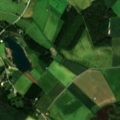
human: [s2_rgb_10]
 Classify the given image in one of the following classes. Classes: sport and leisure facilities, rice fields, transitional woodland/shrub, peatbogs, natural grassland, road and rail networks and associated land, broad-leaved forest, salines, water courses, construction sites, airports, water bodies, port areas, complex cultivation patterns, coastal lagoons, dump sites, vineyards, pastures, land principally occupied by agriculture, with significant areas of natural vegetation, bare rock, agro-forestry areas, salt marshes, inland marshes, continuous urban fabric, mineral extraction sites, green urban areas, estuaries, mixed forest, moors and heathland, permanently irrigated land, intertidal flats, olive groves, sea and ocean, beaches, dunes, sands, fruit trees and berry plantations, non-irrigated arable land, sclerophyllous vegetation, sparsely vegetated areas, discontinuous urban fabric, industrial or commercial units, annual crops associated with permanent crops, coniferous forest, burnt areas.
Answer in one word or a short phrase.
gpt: non-irrigated arable land, land principally occupied by agriculture, with significant areas of natural vegetation, coniferous forest, mixed forest, inland marshes